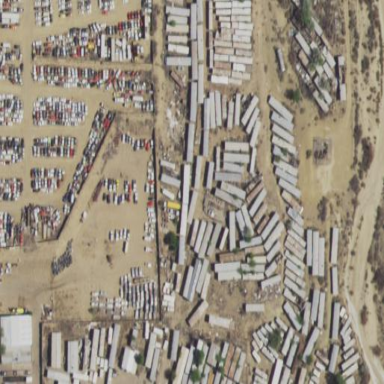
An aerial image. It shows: Industrial area designated as scrap yard.